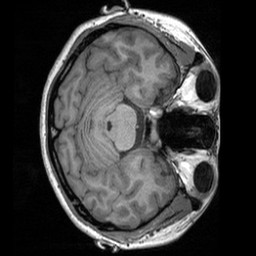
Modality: T1w
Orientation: axial
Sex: female
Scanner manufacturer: siemens
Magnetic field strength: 3 T
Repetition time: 1.9 s
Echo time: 0.00252 s